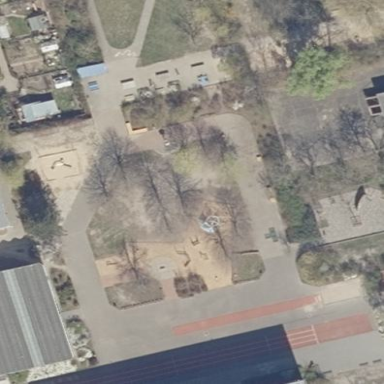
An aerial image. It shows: School.